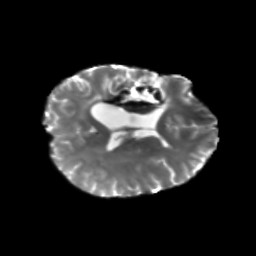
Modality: T2w
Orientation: axial
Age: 44
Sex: female
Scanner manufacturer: siemens
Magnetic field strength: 3 T
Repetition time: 5.25 s
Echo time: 0.08 s